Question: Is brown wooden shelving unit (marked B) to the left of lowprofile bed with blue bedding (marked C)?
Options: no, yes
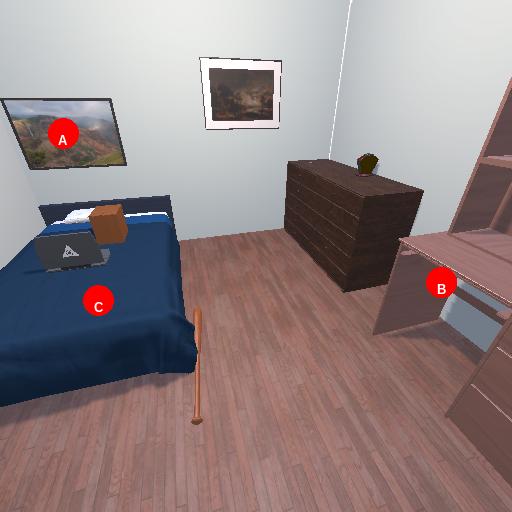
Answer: no